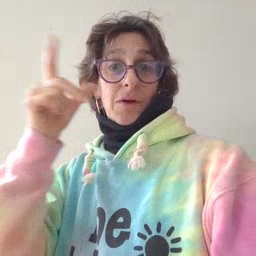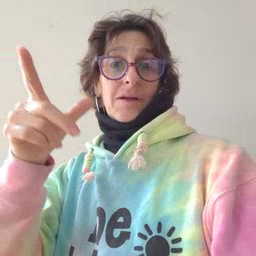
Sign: awake